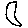
Label: moon